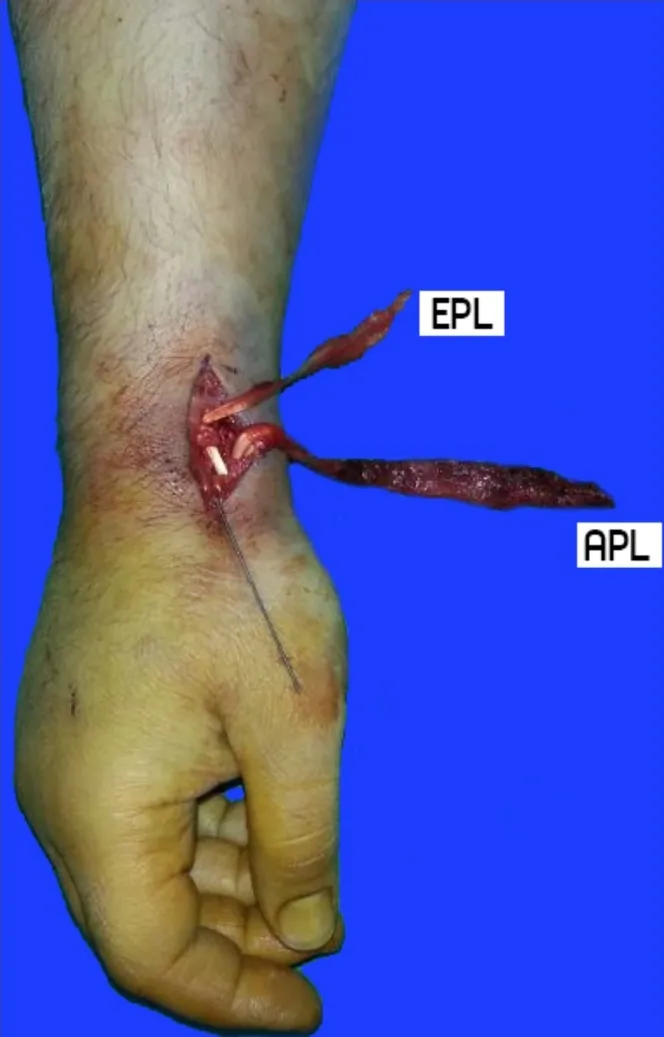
Intraoperative photo of extansor pollicis brevis(EPB) and abductor policies longus(APL). . musculotendinous injuries.
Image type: medical_photograph (other_medical_photograph)